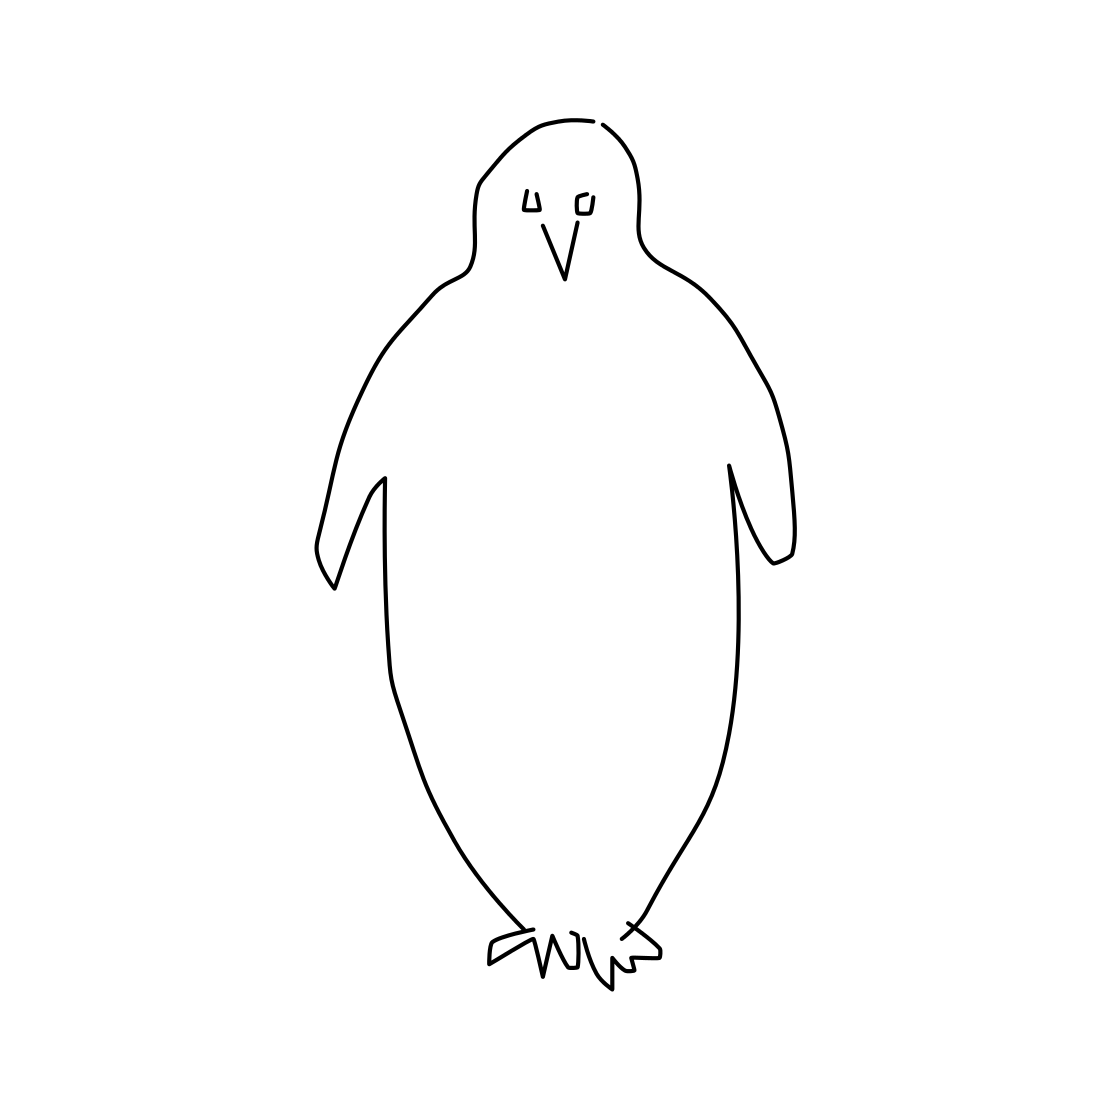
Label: penguin